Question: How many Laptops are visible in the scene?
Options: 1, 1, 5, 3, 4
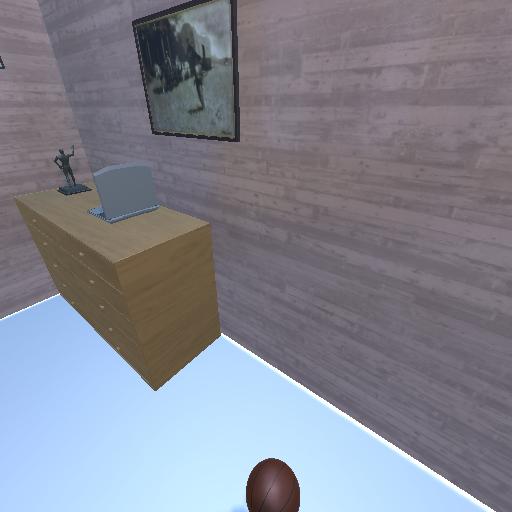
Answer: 1